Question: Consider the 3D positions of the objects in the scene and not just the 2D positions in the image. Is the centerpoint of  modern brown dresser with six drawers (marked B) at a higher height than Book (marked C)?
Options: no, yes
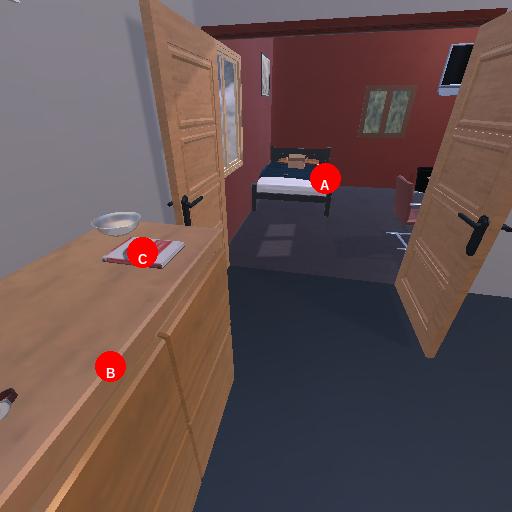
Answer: no